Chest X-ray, PA view. Patient: 57 years old, sex M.
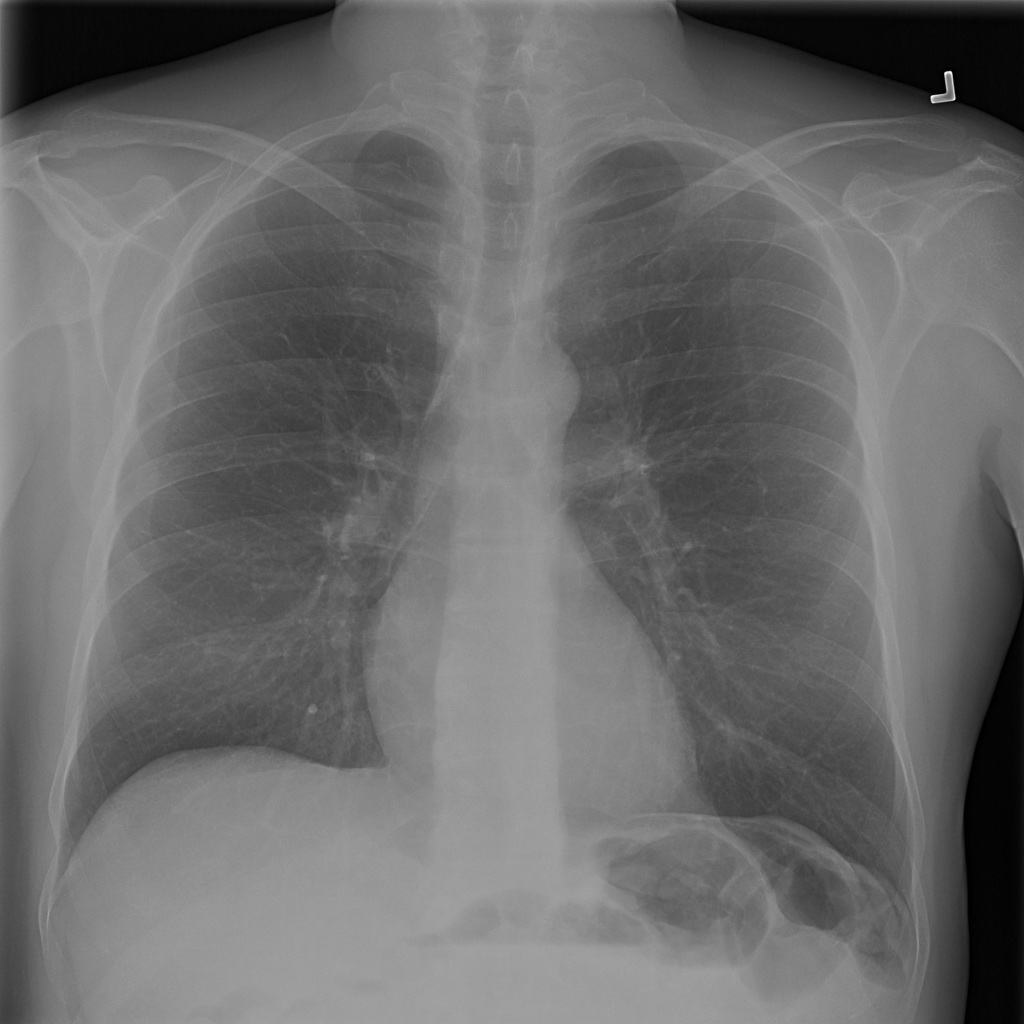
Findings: No Finding